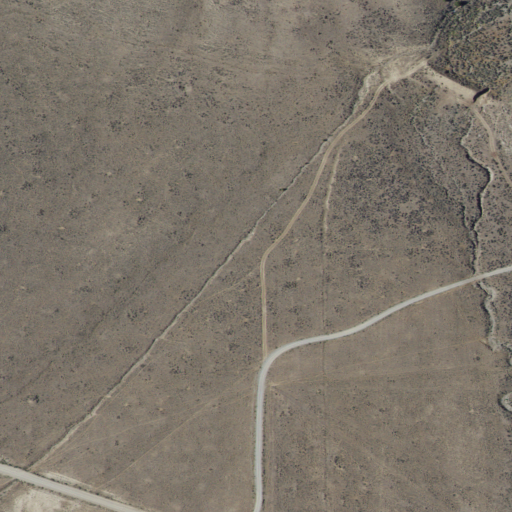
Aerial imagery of valley in Idaho named Brier Canyon containing only shrub